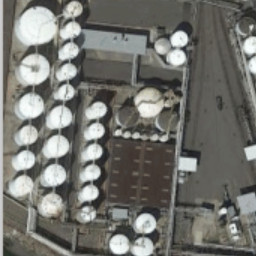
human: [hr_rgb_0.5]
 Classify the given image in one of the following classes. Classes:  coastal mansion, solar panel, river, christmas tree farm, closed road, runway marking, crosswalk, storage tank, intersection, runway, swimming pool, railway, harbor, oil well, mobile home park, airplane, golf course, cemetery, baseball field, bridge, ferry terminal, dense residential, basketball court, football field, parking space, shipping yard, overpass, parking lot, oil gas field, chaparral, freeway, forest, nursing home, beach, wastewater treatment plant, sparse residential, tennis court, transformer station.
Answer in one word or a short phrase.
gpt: storage tank